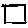
Label: square